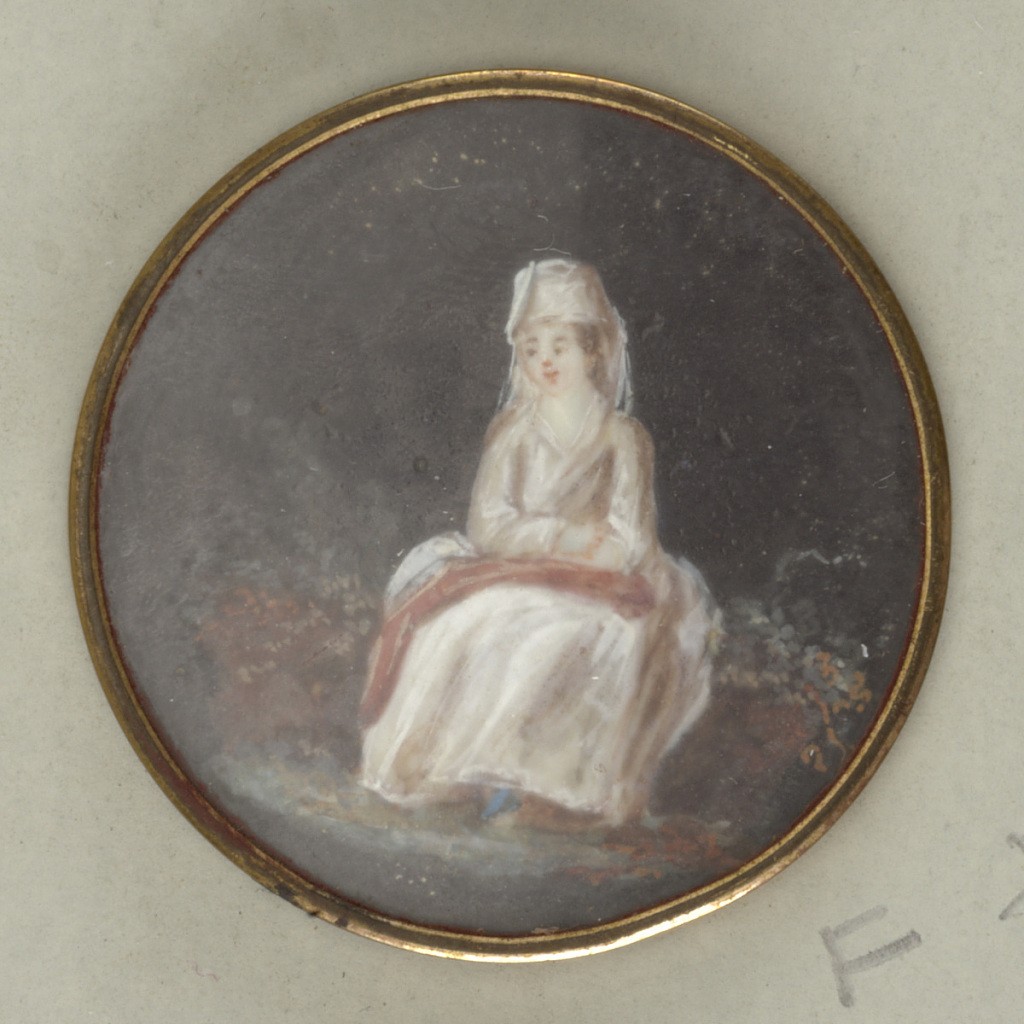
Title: Button with Painted Seated Lady
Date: late 18th century
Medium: porcelain, copper, glass, tin
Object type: button
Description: Button showing a female figure in costume of late 18th century; covered with glass; mounted in copper rim; back with tin.

On card 69